Question: I have stumbled upon this window style:

HUD-style black, translucent window body, no visual difference between the title bar and the window content, red closing button. Is this window style officially offered by the system? If so, what do I do to get it?
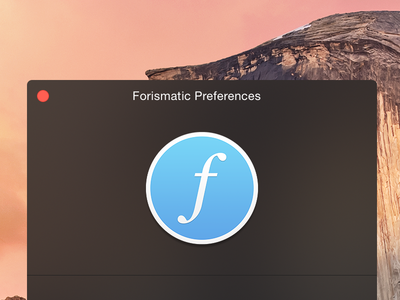
Answer: I was able to get quite close with the following code:
'''
[window setTitlebarAppearsTransparent:YES];
[[window standardWindowButton:NSWindowMiniaturizeButton] setHidden:YES];
[[window standardWindowButton:NSWindowZoomButton] setHidden:YES];
'''
Plus 'NSVisualEffectView' for the blurred background.